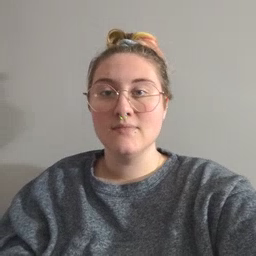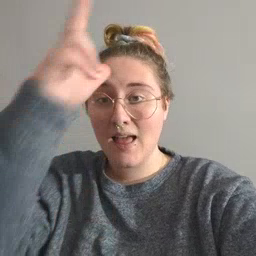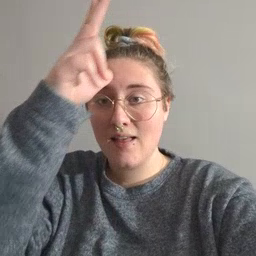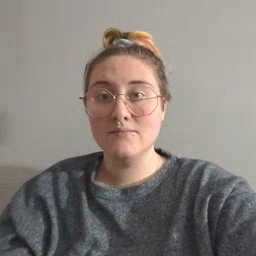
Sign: hen